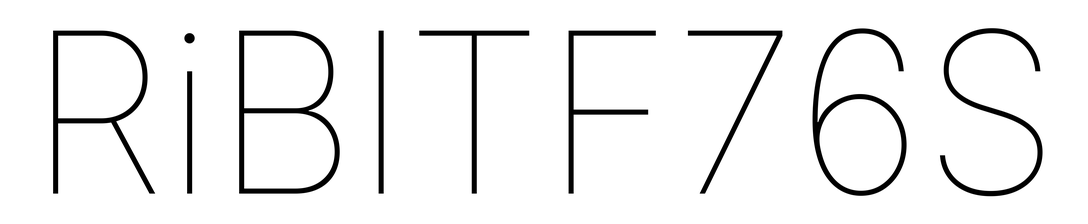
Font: Inter_Thin